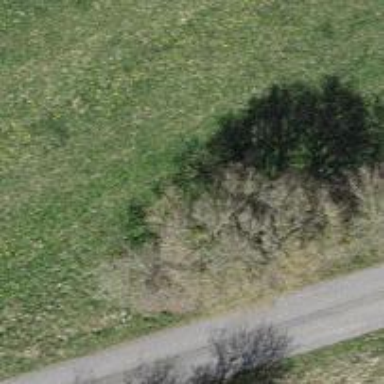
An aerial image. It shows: Row of trees in natural setting.